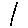
Label: line